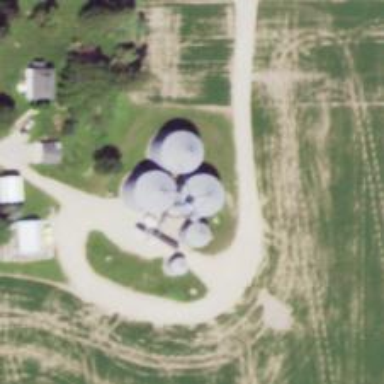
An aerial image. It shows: Silo.